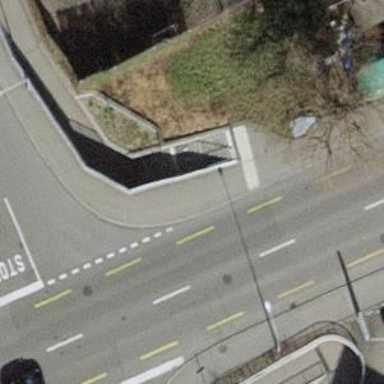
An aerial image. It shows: Set of steps on the road.